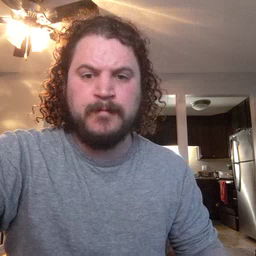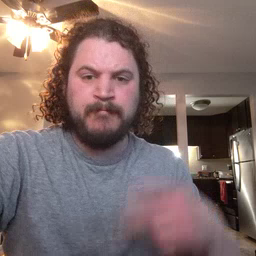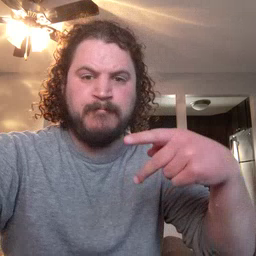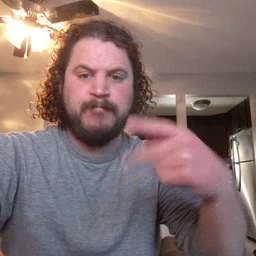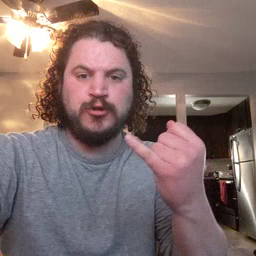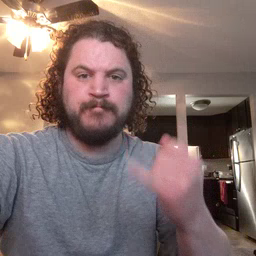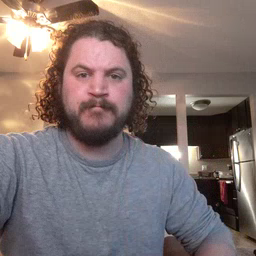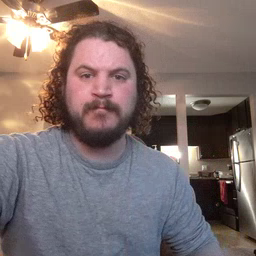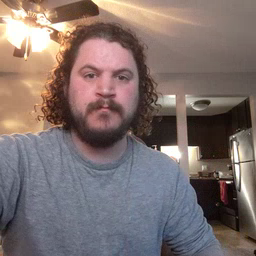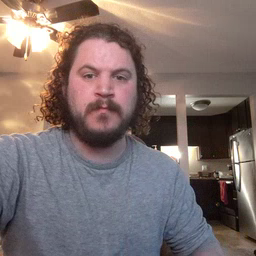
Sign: pajamas